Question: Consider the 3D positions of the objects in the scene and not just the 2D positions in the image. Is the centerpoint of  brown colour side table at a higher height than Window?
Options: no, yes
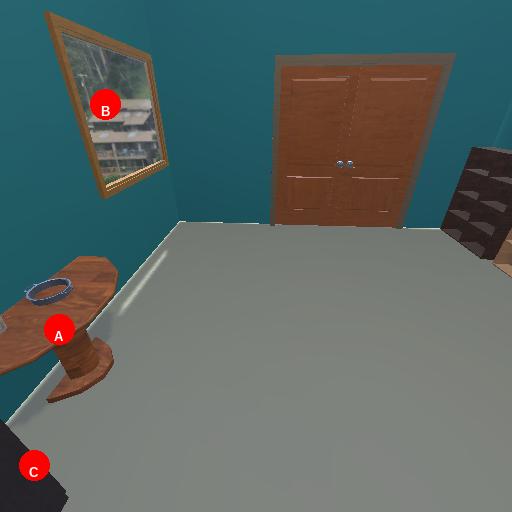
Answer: no